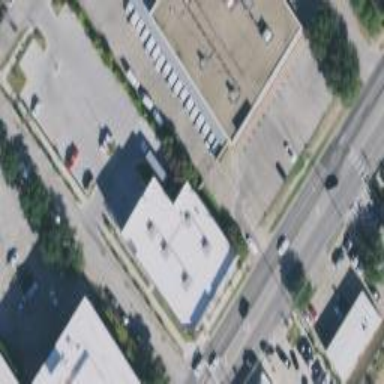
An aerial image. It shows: Retail building.